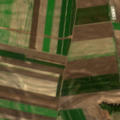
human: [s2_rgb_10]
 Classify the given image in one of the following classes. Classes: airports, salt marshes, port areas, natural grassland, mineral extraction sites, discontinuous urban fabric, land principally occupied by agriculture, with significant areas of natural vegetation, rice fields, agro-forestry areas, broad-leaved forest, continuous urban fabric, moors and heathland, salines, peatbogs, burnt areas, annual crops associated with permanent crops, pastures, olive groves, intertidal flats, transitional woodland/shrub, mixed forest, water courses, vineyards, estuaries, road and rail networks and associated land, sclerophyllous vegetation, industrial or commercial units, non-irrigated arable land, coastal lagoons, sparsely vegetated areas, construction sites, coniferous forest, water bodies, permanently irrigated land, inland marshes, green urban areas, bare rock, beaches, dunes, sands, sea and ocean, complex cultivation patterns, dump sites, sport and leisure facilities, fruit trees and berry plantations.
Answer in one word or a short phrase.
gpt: non-irrigated arable land